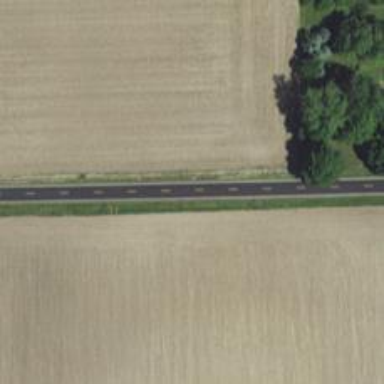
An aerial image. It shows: Tertiary road.